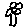
Label: flower